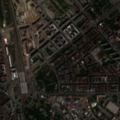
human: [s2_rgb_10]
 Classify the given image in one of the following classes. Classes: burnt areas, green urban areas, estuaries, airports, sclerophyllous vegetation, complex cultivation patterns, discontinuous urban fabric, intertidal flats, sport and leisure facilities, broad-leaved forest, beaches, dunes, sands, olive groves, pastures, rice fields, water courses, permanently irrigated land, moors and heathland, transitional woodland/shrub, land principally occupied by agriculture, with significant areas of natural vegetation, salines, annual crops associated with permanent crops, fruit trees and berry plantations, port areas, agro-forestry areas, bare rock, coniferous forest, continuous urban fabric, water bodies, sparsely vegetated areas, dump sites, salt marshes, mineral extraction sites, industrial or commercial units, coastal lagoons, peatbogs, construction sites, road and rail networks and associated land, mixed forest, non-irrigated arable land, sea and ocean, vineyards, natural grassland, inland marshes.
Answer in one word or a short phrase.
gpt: continuous urban fabric, discontinuous urban fabric, industrial or commercial units, road and rail networks and associated land, green urban areas